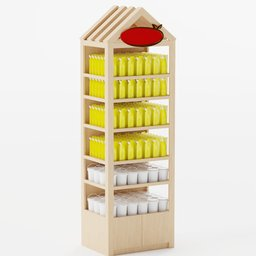
Label: furniture